Interaction volume radius: 10 \u00c5
Interaction volume height: 20 \u00c5
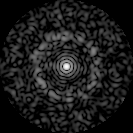
Disorder parameter: 0.8323